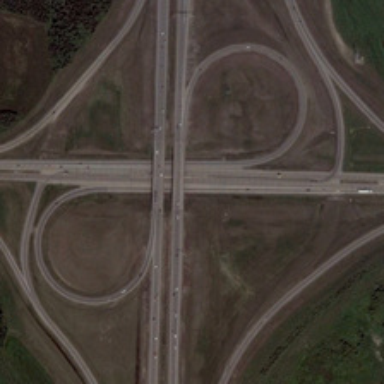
Many green plants and bareland are near a viaduct with some cars .